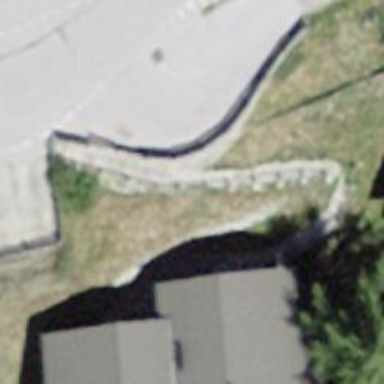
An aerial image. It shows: Retaining wall.